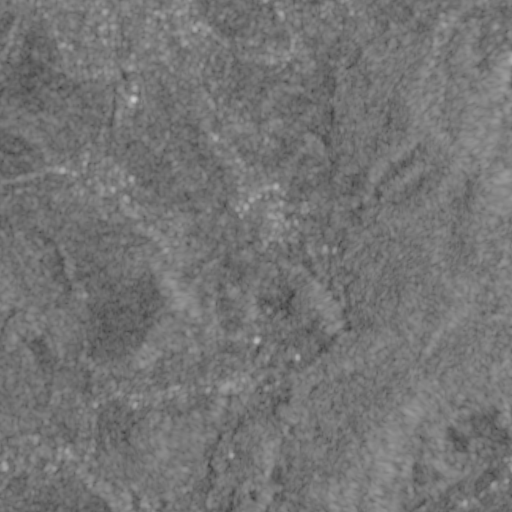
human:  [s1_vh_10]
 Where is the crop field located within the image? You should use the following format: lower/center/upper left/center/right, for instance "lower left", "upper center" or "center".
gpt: The crop field is located in the left of the image.
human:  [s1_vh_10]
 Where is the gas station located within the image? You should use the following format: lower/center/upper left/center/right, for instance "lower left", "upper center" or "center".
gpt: The gas station is located in the upper left of the image.
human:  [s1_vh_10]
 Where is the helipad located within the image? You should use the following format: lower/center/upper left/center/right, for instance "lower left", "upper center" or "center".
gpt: The helipad is located in the upper left of the image.
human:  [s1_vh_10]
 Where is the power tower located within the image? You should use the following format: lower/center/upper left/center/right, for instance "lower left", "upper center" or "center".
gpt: There is no power tower in the image.

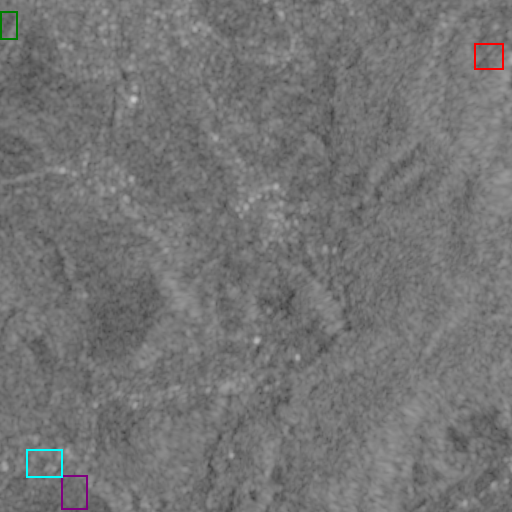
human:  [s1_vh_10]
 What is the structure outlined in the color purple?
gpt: The structure outlined in purple is a crop field.
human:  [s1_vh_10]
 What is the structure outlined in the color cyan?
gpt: The structure outlined in cyan is a park.
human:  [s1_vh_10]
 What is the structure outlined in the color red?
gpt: The structure outlined in red is a parking lot.
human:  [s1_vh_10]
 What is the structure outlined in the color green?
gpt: The structure outlined in green is a stadium.
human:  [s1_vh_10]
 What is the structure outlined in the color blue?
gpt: There is no blue outline.